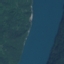
Label: River